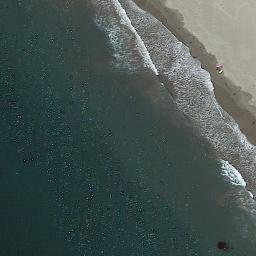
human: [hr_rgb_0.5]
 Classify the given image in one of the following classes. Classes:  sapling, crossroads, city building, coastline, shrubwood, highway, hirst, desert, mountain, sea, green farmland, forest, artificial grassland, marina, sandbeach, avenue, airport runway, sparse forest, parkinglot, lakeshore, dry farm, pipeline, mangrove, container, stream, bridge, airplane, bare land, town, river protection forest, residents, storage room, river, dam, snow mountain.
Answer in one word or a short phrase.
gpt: coastline